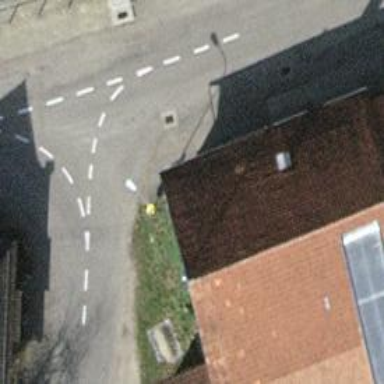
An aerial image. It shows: Guidepost with post box.